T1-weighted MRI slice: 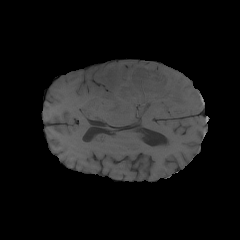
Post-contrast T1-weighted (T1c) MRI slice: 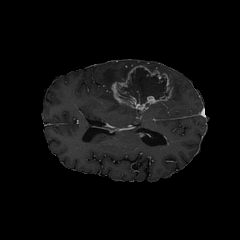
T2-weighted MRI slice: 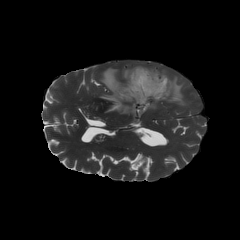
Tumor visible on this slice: yes